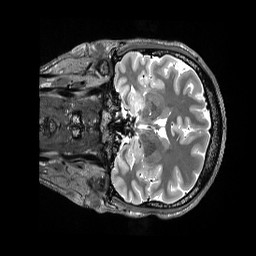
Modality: T2w
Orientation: coronal
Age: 44
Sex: male
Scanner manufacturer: siemens
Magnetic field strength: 3 T
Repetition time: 3.2 s
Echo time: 0.564 s